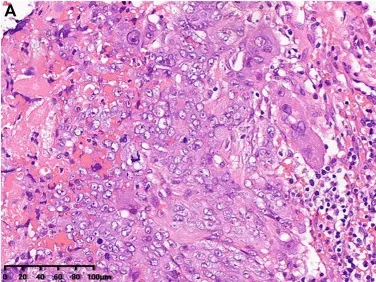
Histopathological and immunohistochemical images of choriocarcinoma (December 22, 2018). (A,B) Hematoxylin-eosin (HE) staining (magnification x200 and 400) showed extensive hemorrhage and characteristic features indicative of choriocarcinoma.
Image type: pathology (h&e)